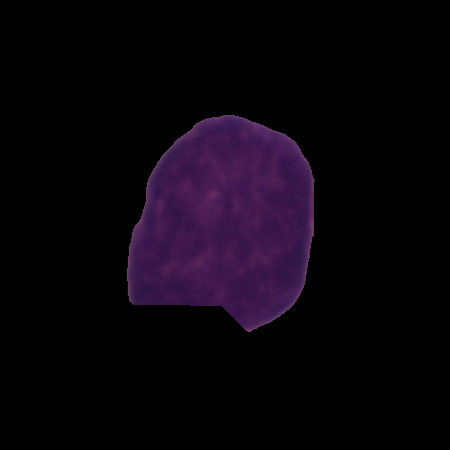
Label: cancer